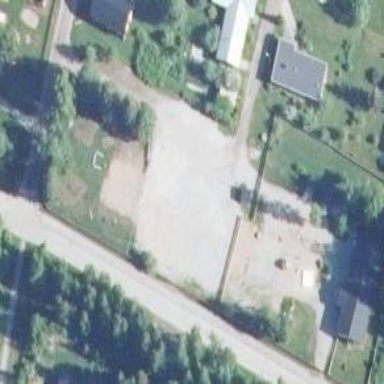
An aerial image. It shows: Kindergarten.